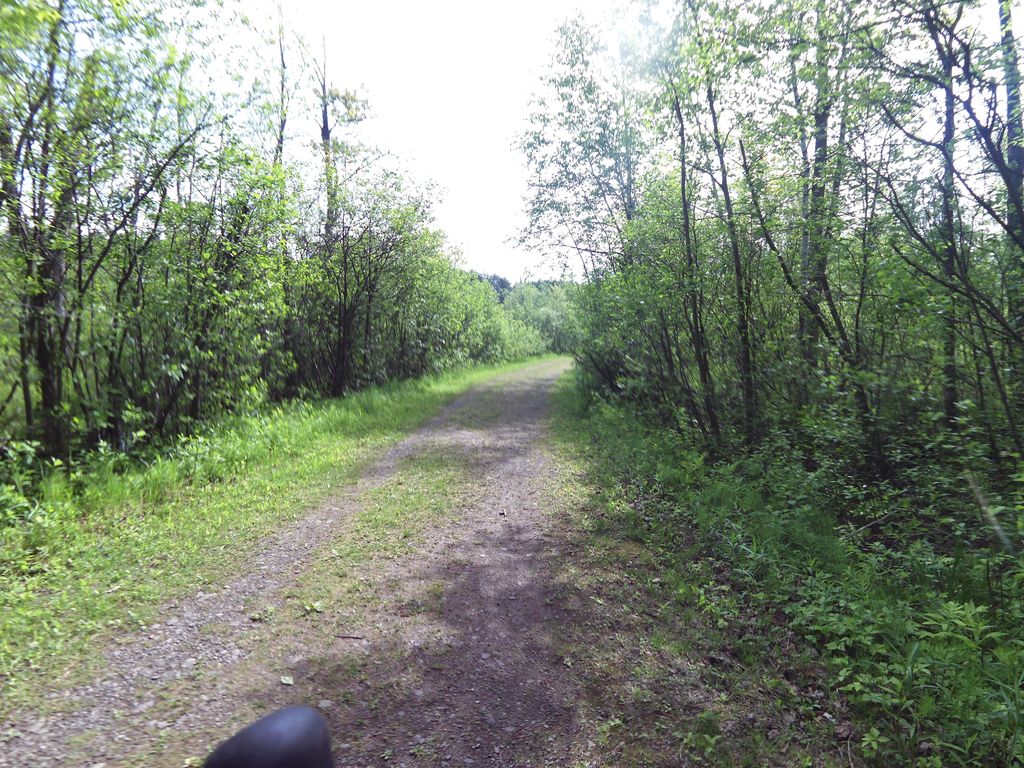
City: ottawa-gatineau